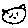
Label: cat